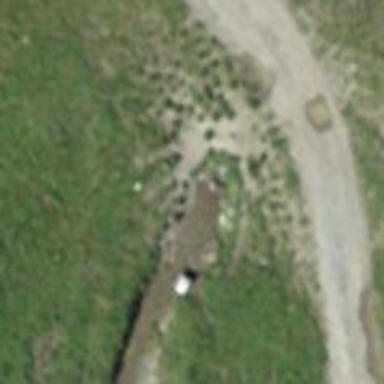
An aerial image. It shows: Culvert tunnel.